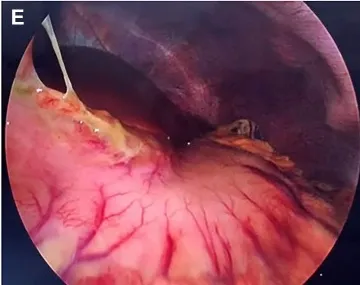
Laparoscopic duodenal perforation with abdominal fluid accumulation and surface purulent secretion coverage.
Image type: medical_photograph (other_medical_photograph)